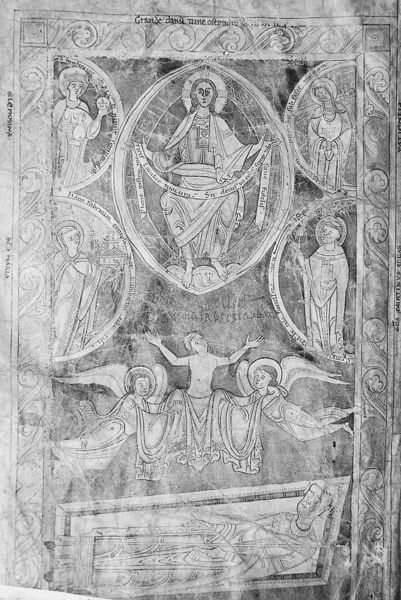
Titel: Confessiones und “De diversis haeresibus”
Künstler: Augustinus
Institution: Boulogne-sur-Mer, Bibliothèque Municipale
Schlagwörter: gott, umhang, sitzen, grau, tuch, wolke, ornament, teppich, arme, band, bibel, rahmen, tod, tot, toter, tragen, hände, gewand, decke, gewänder, fliegen, engel, schrift, papier, liegen, rand, thron, inschrift, wandmalerei, buch, glaube, schweben, druck, lithographie, stich, text, beten, buchseite, heiligenschein, sarg, voluten, christus, grab, jesus, sterben, mittelalter, segen, segnen, heilige, fresko, bänder, heilig, maria, leichnahm, biblisch, wandbehang, aufnahme, spruch, christentum, seele, auferstehung, aufstieg, erwartung, spruchband, schriftband, mandorla, freske, apostel, glorie, buchmalerei, evangelisten, evangelien, segnend, erwarten, chrisus, gestorbener, buchmaleri, fastentuch, chrisust